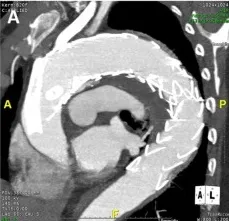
AngioCT at 1 month.
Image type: radiology (ct)